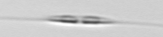
Label: Cylindrotheca